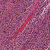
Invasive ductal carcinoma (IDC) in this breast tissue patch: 0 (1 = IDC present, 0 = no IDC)